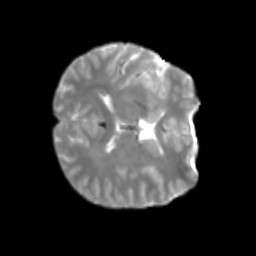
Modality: T2w
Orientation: axial
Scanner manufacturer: siemens
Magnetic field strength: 3 T
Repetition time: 4 s
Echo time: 0.0594 s